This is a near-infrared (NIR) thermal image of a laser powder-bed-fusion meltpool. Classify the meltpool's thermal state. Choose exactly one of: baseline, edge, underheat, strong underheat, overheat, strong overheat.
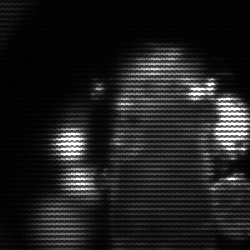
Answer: strong underheat